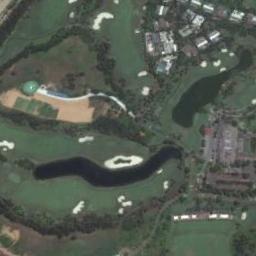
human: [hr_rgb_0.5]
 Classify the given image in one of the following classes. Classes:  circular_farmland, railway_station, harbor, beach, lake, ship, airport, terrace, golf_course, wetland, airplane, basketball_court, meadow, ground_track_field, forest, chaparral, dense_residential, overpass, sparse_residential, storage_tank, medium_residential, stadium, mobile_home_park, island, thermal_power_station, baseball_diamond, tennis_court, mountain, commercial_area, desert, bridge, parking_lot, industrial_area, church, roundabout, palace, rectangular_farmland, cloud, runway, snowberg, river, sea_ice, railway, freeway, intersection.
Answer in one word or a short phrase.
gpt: golf_course